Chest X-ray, PA view. Patient: 46 years old, sex F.
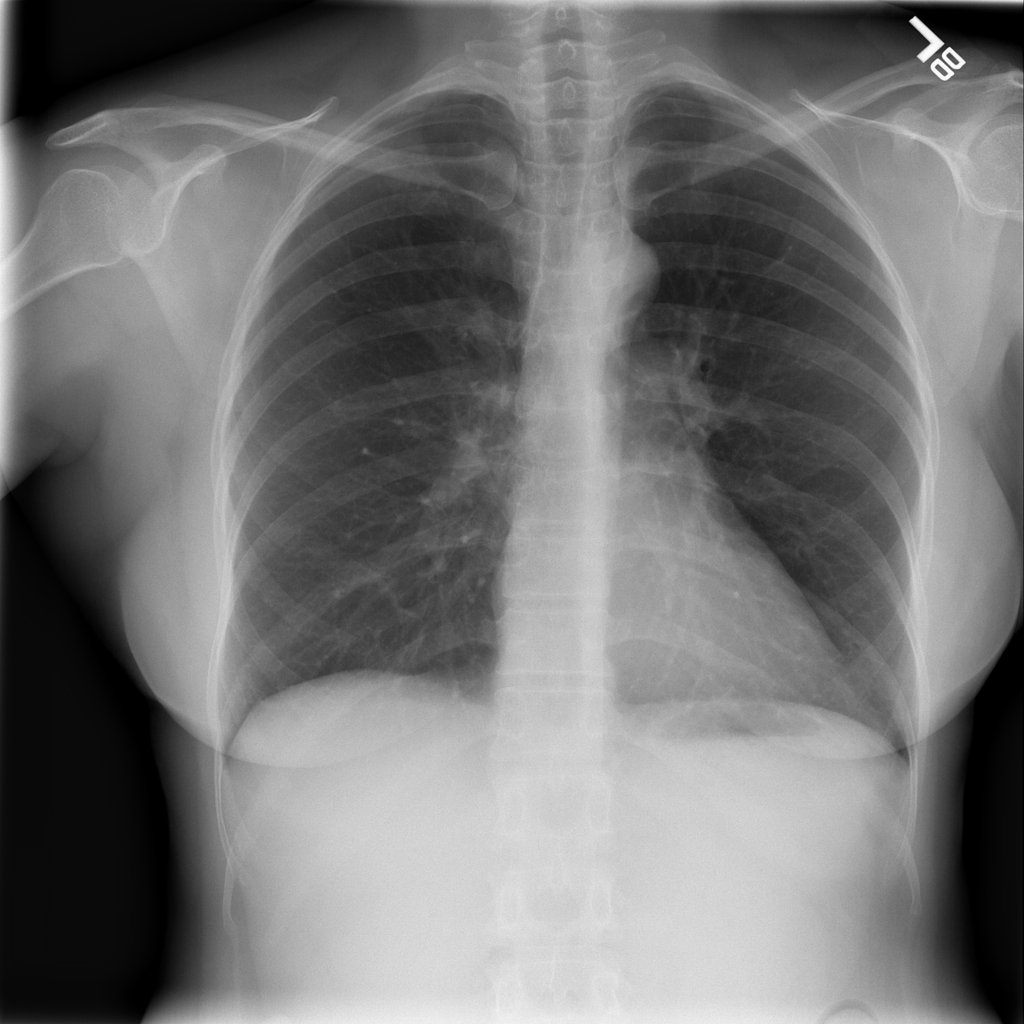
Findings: No Finding